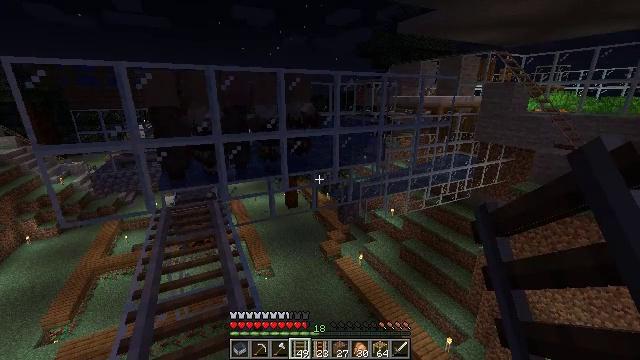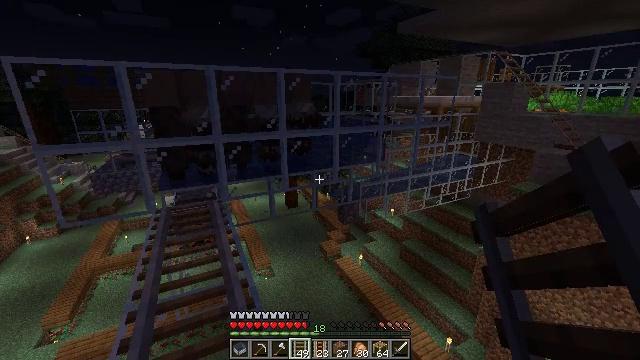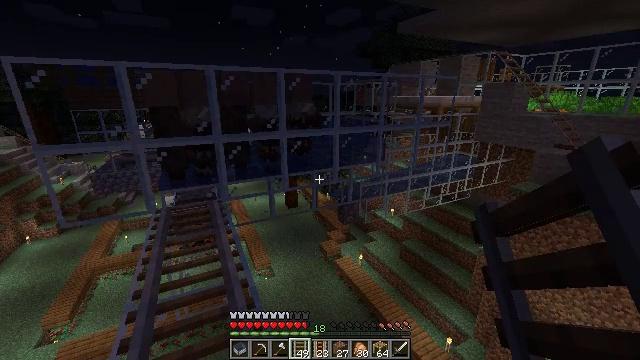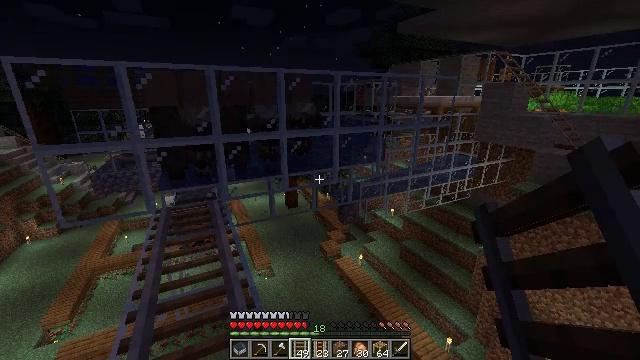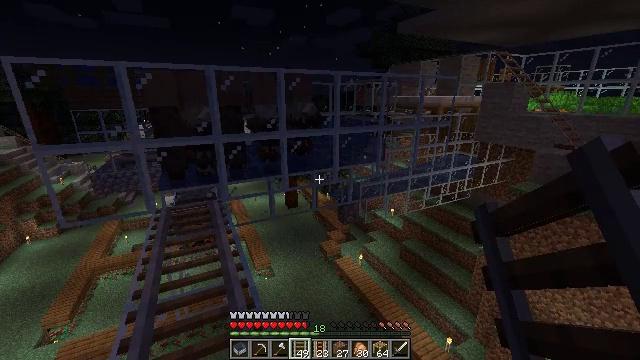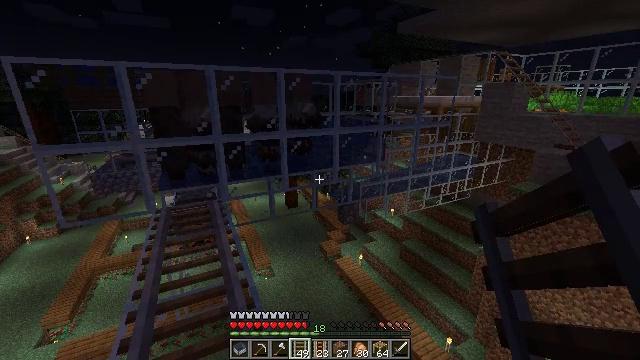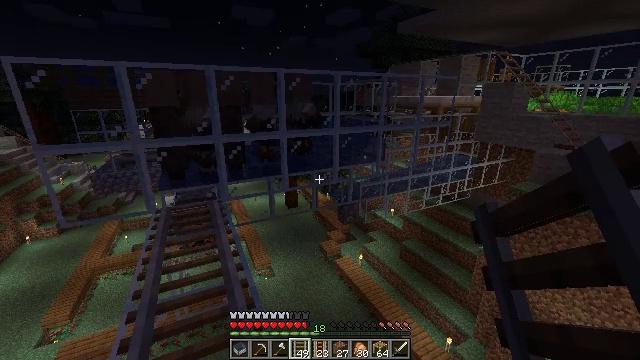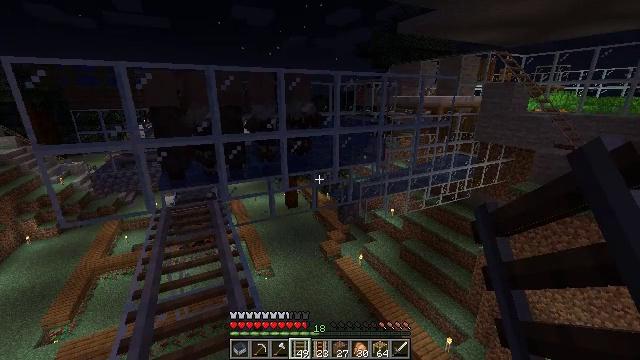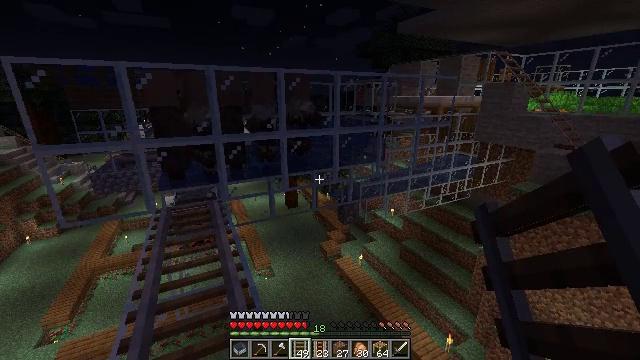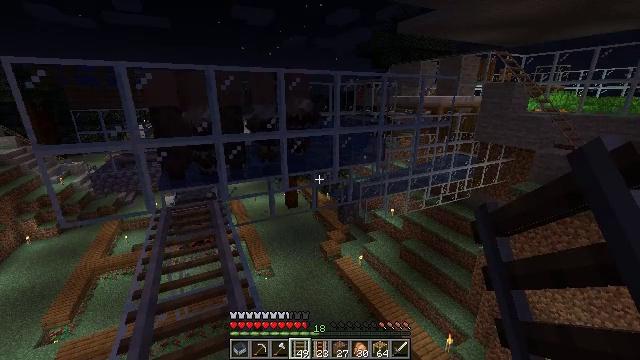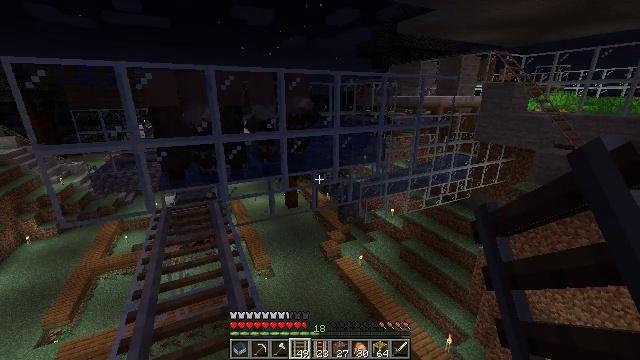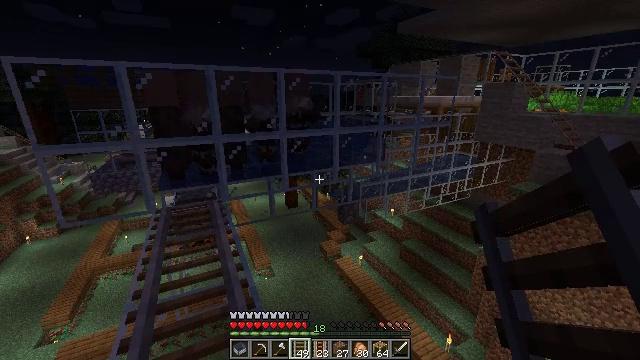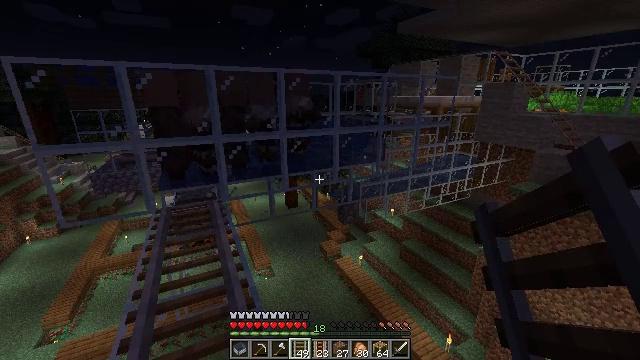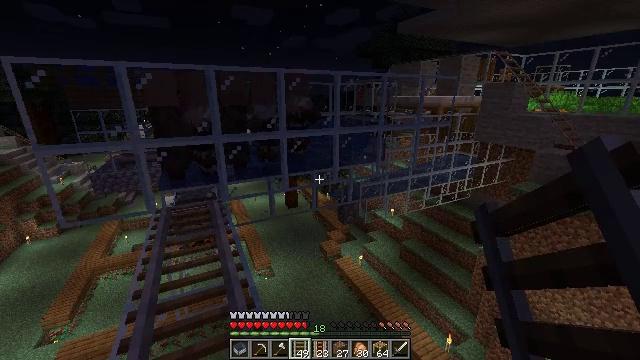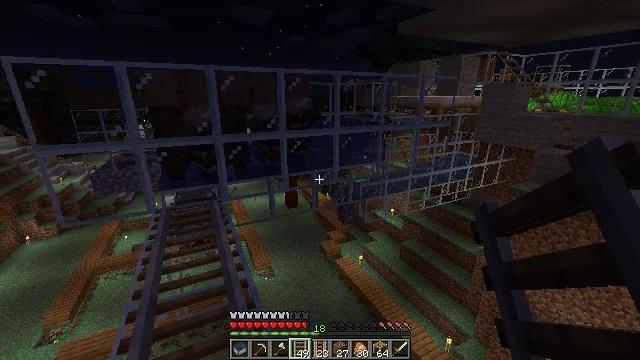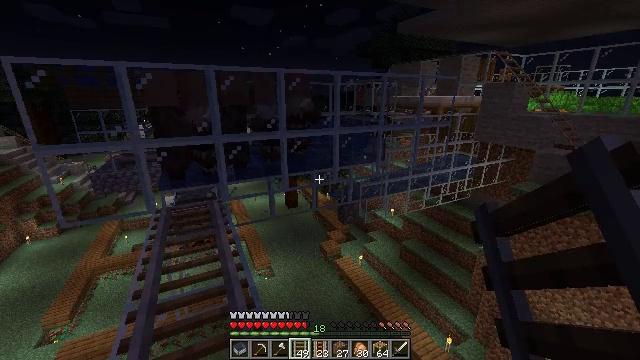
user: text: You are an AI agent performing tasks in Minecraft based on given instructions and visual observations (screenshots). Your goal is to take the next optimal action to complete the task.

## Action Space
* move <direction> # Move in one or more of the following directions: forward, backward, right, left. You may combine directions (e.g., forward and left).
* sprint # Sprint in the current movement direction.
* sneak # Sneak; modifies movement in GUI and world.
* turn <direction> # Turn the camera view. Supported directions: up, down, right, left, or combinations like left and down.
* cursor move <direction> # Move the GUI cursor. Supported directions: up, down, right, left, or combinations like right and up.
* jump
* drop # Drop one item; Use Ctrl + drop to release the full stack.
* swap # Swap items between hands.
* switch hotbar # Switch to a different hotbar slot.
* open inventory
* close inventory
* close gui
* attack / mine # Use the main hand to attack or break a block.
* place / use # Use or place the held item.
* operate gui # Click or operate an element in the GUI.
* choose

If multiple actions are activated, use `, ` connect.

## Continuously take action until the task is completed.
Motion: motion action
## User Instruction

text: Mine the smooth stone.
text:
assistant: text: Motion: no_op
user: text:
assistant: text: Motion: no_op
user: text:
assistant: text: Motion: no_op
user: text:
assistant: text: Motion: no_op
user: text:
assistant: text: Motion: no_op
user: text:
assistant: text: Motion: no_op
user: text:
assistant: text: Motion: no_op
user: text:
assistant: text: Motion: no_op
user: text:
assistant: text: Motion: no_op
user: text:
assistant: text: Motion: no_op
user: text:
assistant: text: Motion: no_op
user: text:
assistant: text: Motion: no_op
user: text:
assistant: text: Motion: no_op
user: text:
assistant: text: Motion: no_op
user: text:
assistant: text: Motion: no_op
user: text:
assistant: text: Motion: no_op
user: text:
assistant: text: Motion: no_op
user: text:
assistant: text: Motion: no_op
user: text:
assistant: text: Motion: no_op
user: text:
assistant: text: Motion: turn right and down
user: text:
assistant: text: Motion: turn right and down
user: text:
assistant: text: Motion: turn right
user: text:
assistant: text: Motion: turn right and up
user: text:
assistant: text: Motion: turn right and up
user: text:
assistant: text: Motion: turn right and up
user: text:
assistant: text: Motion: no_op
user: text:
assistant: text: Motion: no_op
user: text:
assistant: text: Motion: no_op
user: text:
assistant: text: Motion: no_op
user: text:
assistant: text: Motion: no_op